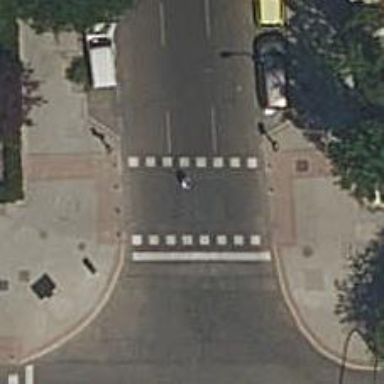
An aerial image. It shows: Crossing with traffic signals.